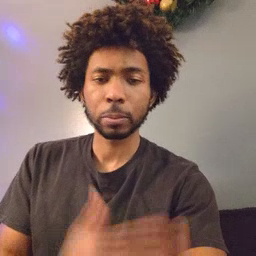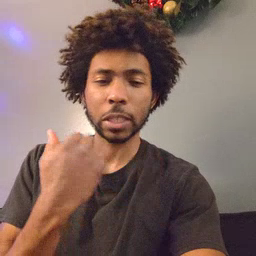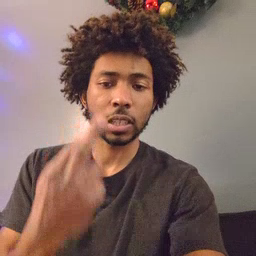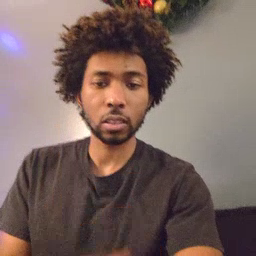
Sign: beside